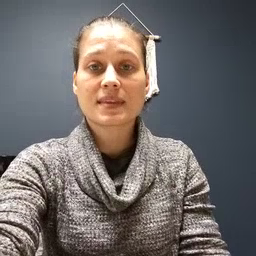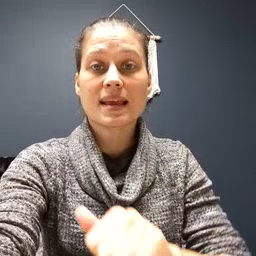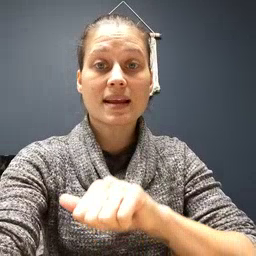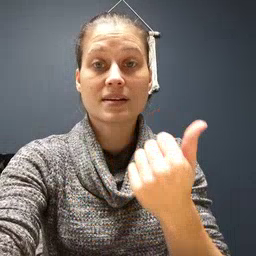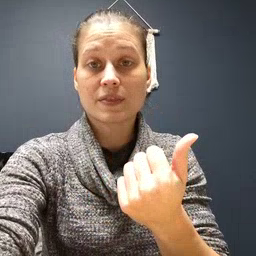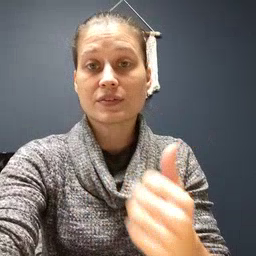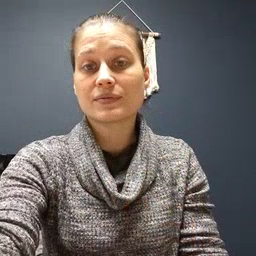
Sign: another